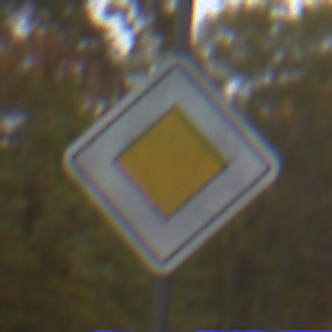
Verkehrszeichen: Vorfahrtsstrasse
Umgebung: Outdoor, Nature
Tageszeit: Midday
Wetter: Overcast
Licht: Natural
Jahreszeit: Autumn
Kontrast: LowContrast